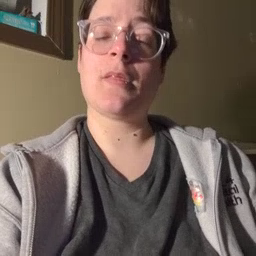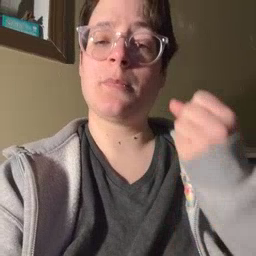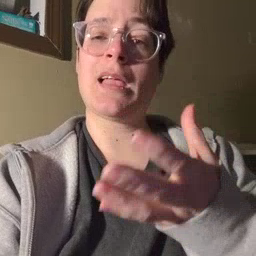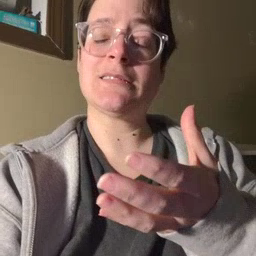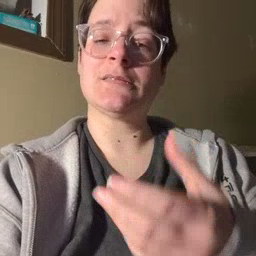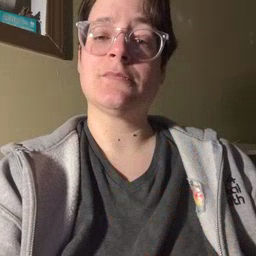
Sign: many